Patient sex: F
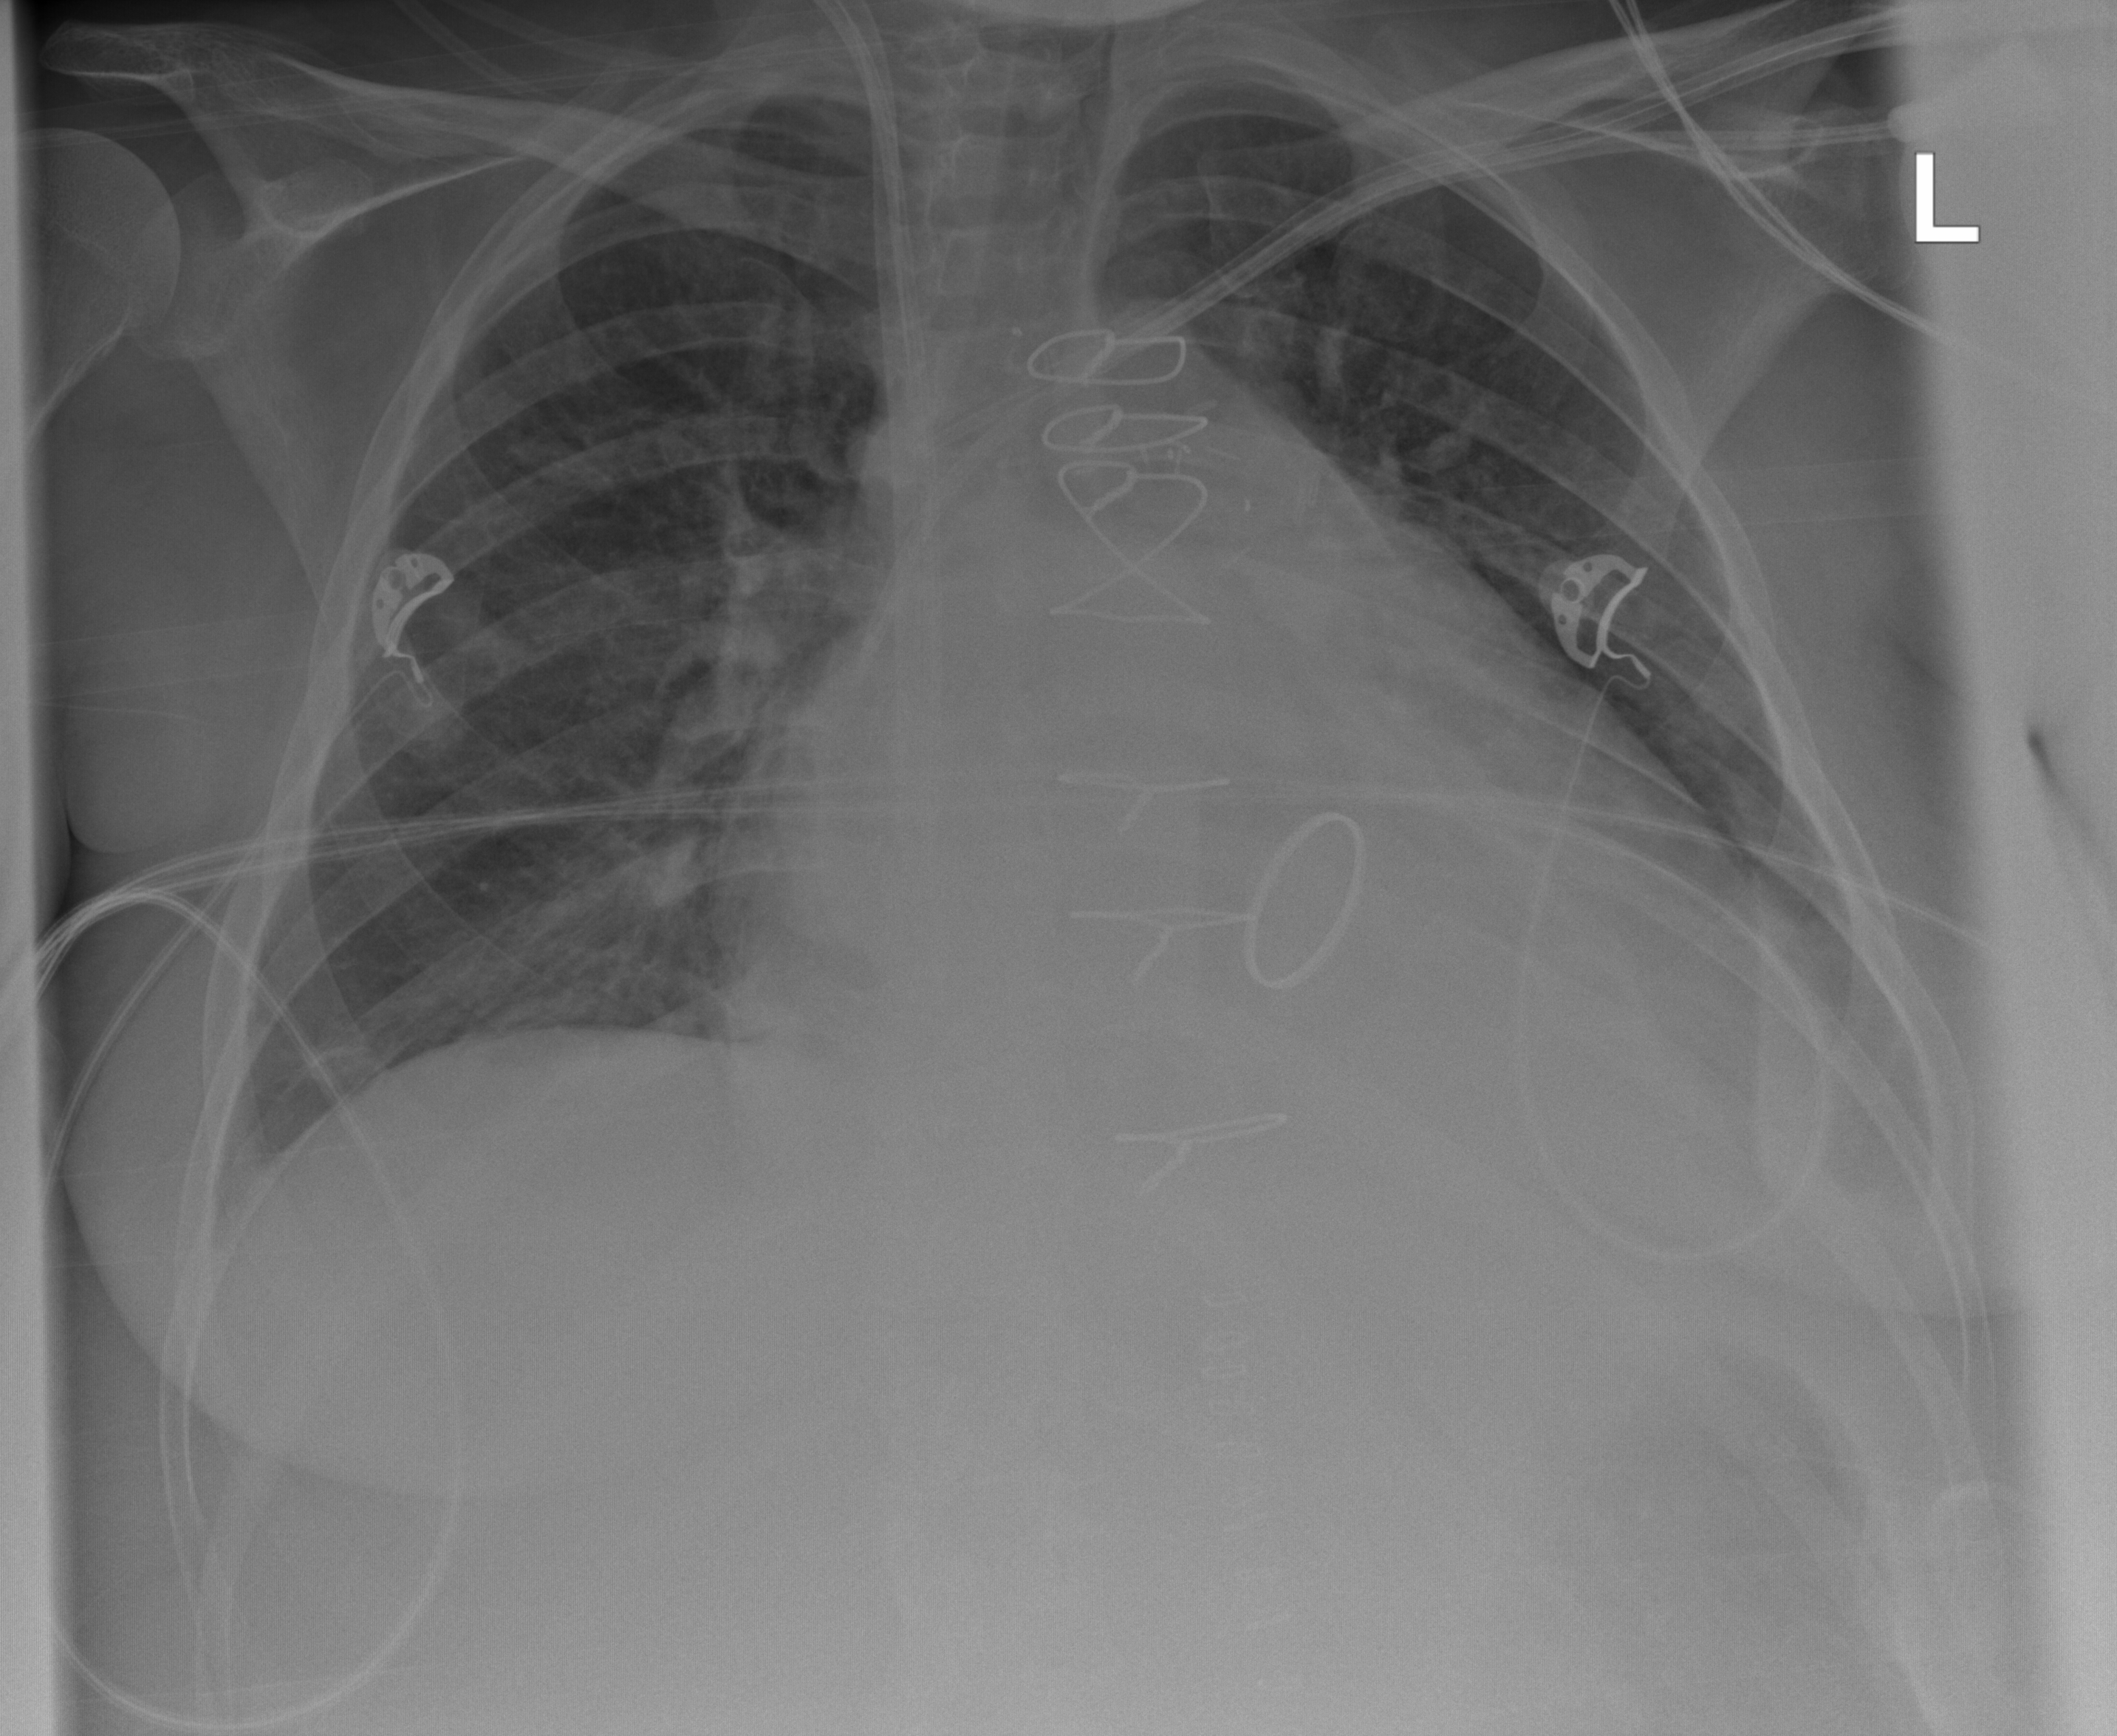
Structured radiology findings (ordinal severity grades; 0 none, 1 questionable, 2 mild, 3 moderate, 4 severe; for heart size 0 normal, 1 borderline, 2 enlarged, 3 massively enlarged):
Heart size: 3
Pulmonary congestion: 2
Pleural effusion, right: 0
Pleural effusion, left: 2
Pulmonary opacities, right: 0
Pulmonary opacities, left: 0
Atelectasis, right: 2
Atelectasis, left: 2